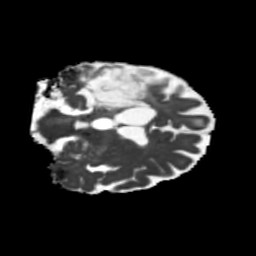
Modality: MD
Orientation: coronal
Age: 63
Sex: female
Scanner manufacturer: siemens
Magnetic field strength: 3 T
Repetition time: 5.25 s
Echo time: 0.08 s